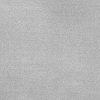
Atmospheric dust classification: dusty